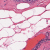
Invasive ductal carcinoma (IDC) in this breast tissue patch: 0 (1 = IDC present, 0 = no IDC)